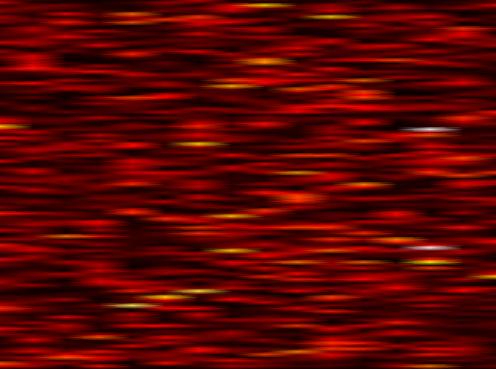
Label: OFDM